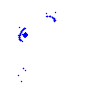
Particle: electron